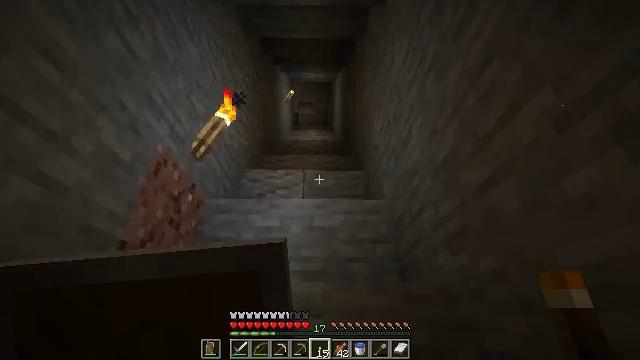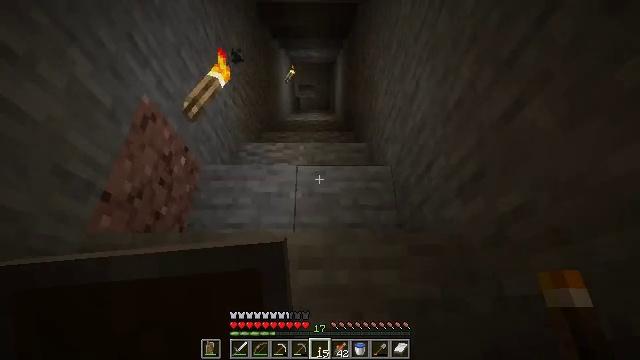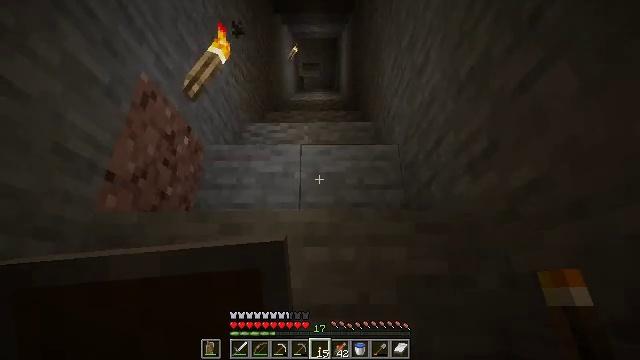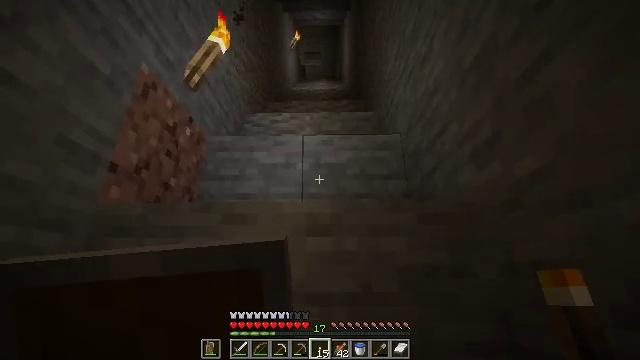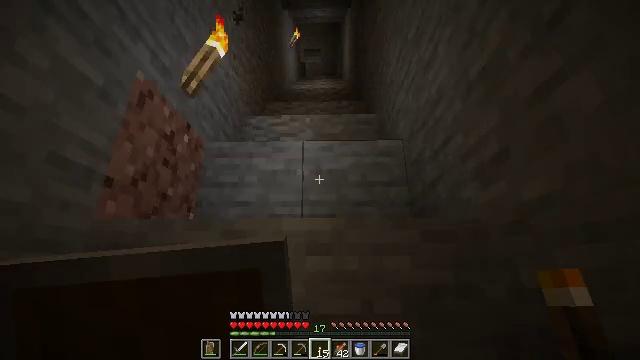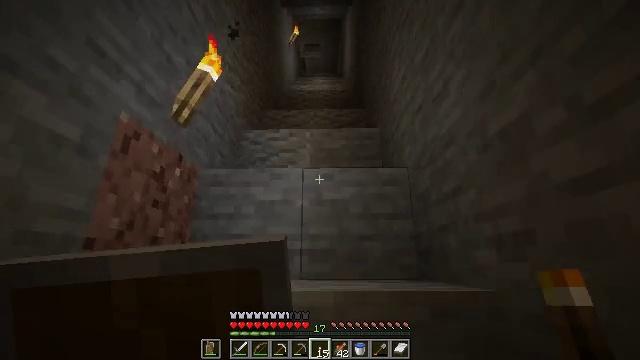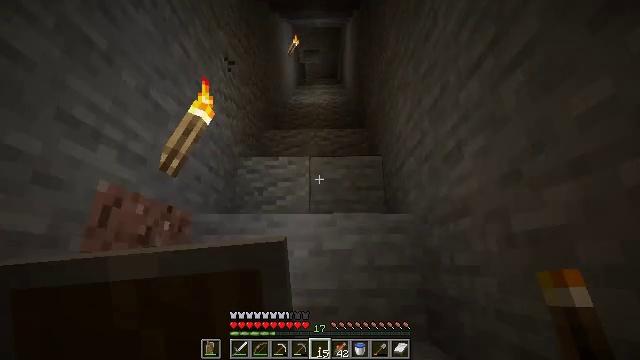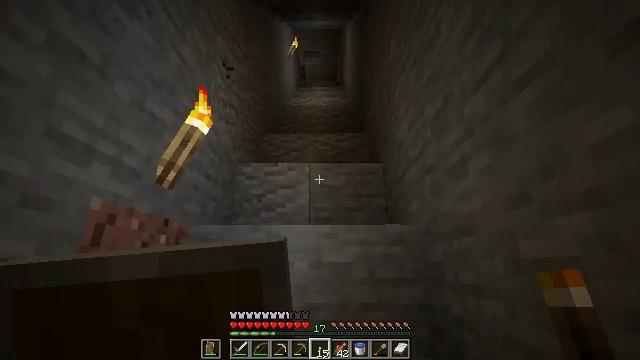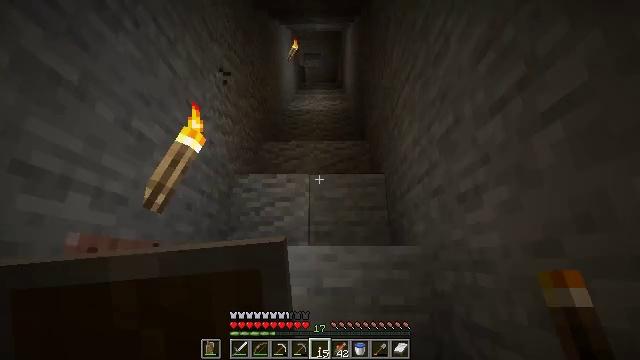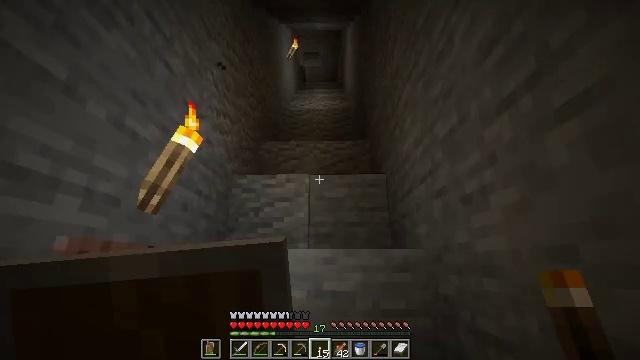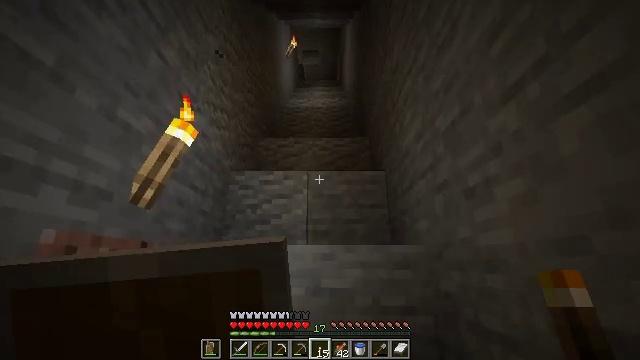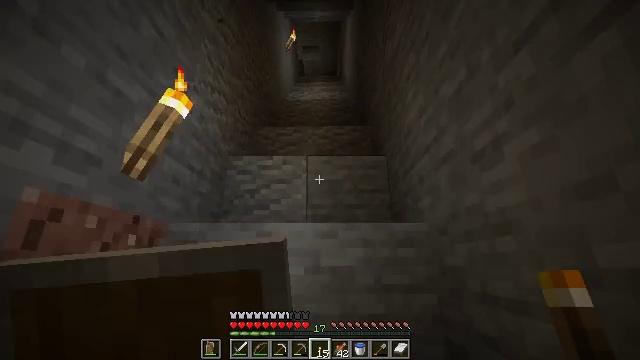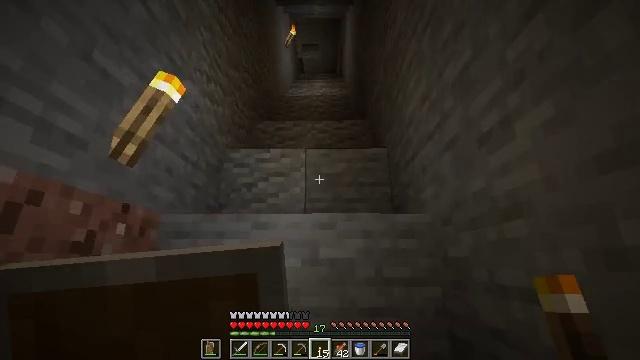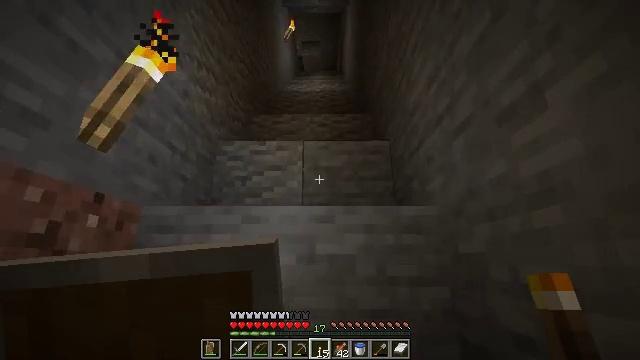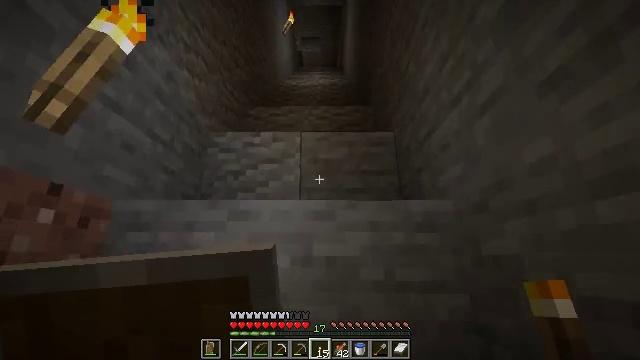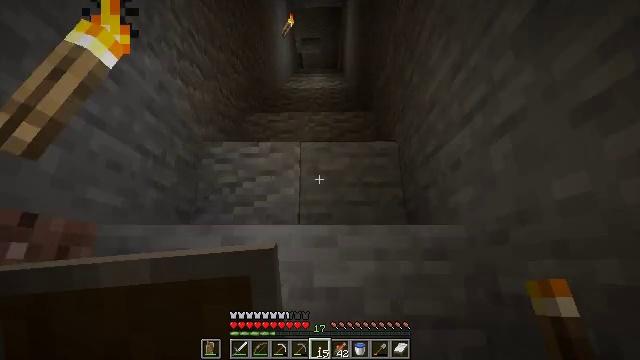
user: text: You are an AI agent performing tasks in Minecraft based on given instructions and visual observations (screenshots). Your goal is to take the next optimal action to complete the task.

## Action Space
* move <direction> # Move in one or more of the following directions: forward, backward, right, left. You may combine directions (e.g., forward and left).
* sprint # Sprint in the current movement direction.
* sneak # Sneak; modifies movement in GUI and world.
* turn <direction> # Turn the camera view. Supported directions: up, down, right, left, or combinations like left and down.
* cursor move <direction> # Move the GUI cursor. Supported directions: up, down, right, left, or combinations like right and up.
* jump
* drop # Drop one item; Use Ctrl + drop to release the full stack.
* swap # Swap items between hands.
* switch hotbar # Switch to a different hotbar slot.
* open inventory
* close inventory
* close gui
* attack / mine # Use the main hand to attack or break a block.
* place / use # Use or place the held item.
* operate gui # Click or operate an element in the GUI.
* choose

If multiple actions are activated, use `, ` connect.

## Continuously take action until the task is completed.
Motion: motion action
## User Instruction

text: Fill the crafting grid with redstone dust to get a redstone block.
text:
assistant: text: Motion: move forward, turn down
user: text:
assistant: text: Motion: move forward, turn left and down
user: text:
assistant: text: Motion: move forward, turn down
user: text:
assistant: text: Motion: move forward, jump
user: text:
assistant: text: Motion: move forward, turn down, jump
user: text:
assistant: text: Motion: move forward, jump
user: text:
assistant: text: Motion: move forward, jump
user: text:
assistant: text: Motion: move forward, jump
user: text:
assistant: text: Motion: move forward, jump
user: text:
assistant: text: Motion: move forward, jump
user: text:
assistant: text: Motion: move forward
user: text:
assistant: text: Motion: move forward
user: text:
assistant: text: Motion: move forward
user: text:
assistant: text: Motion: move forward
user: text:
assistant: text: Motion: move forward, jump
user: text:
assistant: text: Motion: move forward, jump
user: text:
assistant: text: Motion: move forward, jump
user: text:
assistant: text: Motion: move forward, jump
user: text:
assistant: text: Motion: move forward
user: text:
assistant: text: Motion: move forward
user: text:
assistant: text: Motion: move forward
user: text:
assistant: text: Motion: move forward
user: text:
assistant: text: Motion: move forward
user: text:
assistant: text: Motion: move forward
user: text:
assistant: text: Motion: move forward, turn left
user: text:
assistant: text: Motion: move forward, turn left, jump
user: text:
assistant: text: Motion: move forward, jump
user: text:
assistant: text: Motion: move forward, jump
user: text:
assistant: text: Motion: move forward, jump
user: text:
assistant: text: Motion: move forward, jump